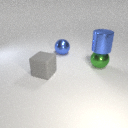
large green metal sphere to the right of large blue metal sphere